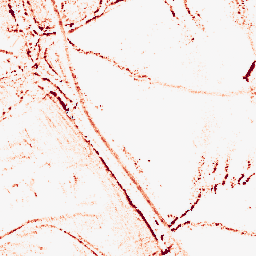
Category: morphological
Decomposition family: morphological_ellipse
Decomposition parameters: operation: opening
width: 5
height: 5
Upsampling method: quintic
Upsampling parameters: scale: 4
Upsampling scale: 4